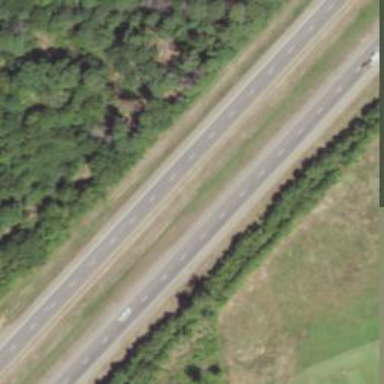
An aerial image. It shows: Trunk highway.